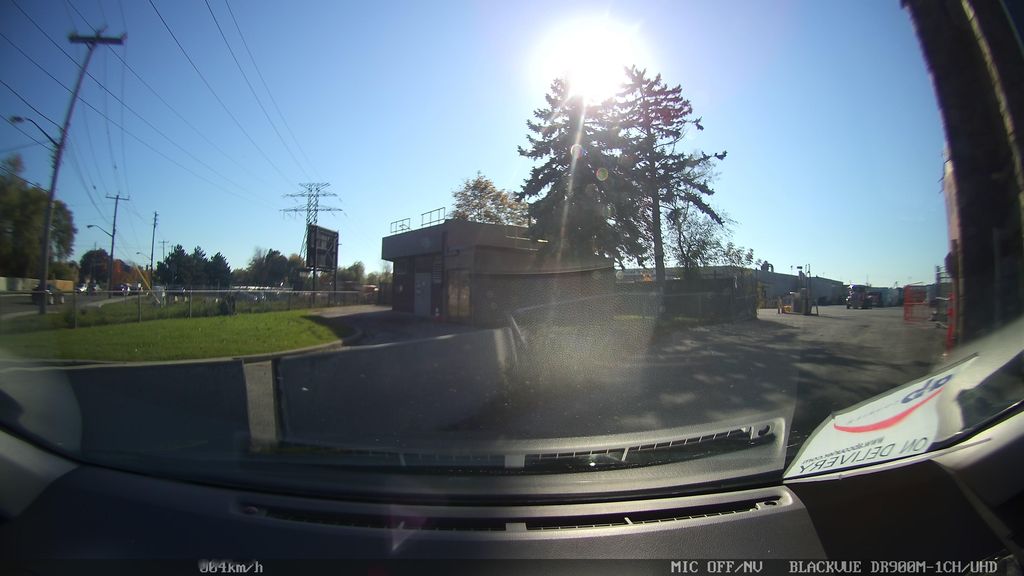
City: toronto